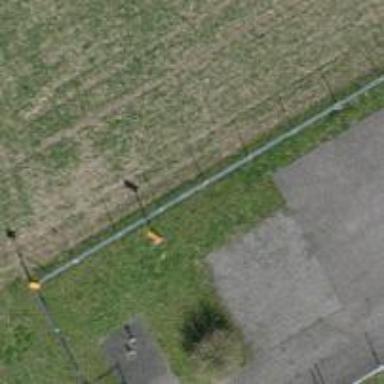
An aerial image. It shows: Pole with roof cover.